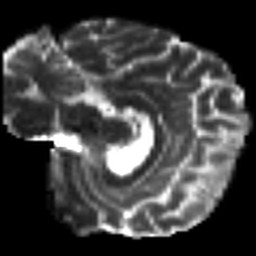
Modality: T2w
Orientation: sagittal
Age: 37
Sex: male
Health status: ill
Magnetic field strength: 3 T
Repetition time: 9 s
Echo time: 0.093 s